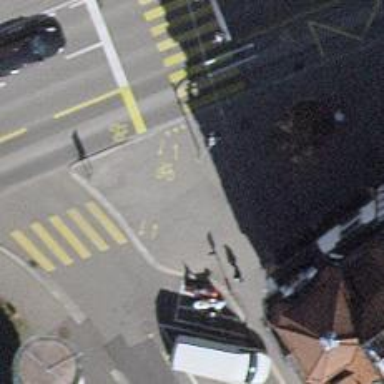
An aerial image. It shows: Kerb barrier.